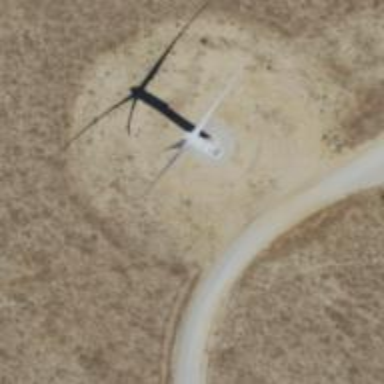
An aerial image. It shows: Wind generator powered by wind turbine.